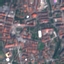
Label: Residential